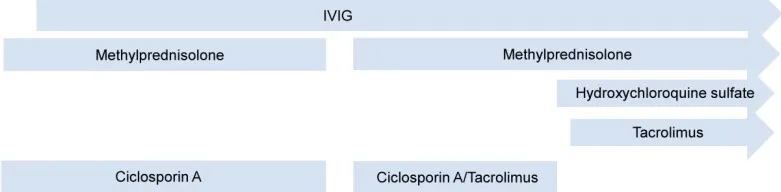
A timeline showing the development of the disease and the treatments received.
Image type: chart (chart)